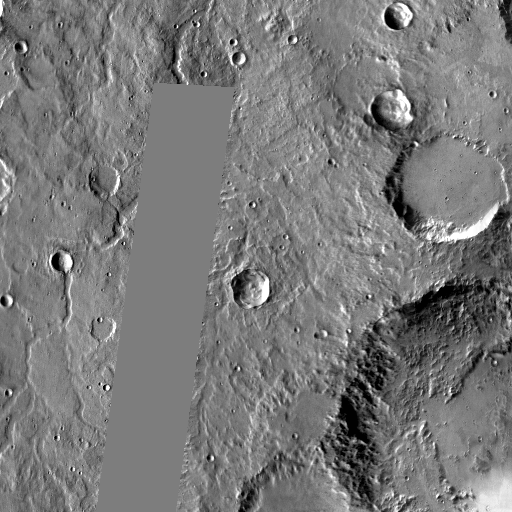
Crater classes present: Background, Other, Layered, Buried, Secondary